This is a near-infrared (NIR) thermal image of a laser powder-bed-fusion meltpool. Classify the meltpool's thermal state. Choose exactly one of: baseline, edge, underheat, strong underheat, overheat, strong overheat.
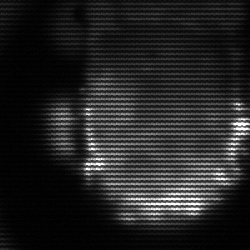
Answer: baseline